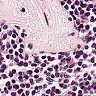
Metastatic tissue present: no